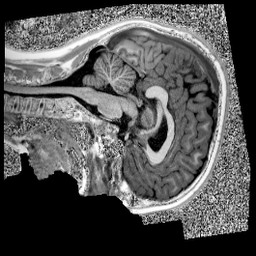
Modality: UNIT1
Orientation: sagittal
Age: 11
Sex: male
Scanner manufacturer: siemens
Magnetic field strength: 3 T
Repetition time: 4 s
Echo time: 0.00303 s